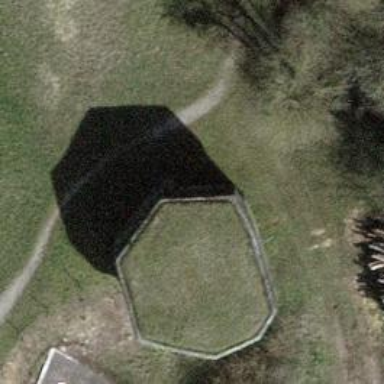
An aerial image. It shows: Military bunker.